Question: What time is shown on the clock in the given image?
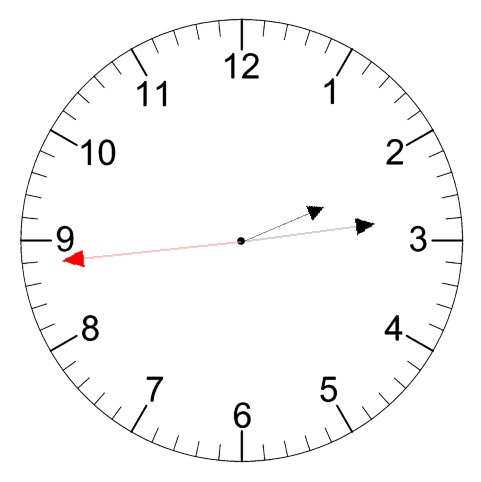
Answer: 02:13:44